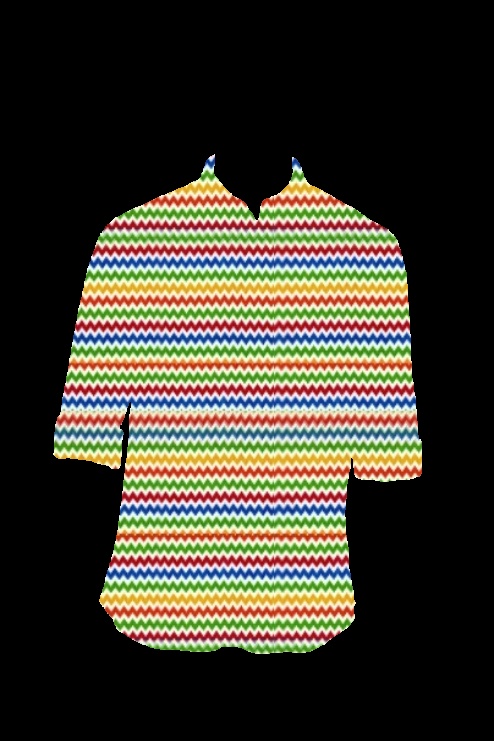
rainbow chevron button up tee